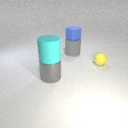
small yellow rubber sphere behind large gray metal cylinder